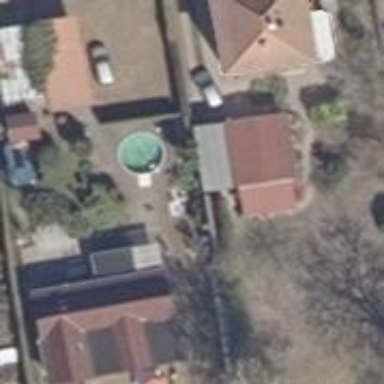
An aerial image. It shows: Swimming pool located in leisure land.